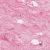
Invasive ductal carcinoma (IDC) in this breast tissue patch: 0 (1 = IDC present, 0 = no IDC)